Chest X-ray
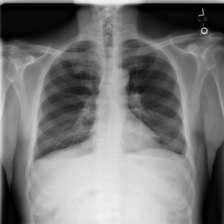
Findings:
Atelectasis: negative
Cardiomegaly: negative
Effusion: negative
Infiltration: negative
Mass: negative
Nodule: negative
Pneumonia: negative
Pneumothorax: negative
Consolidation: negative
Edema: negative
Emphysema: negative
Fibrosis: negative
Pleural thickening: negative
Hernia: negative